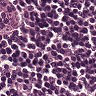
Metastatic tissue present: no